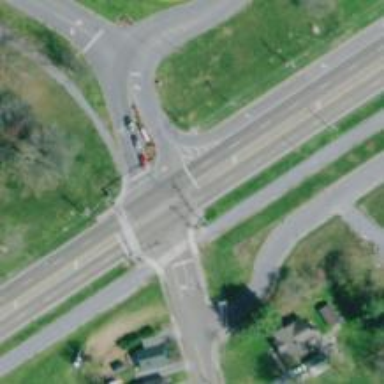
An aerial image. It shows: Uncontrolled road crossing.